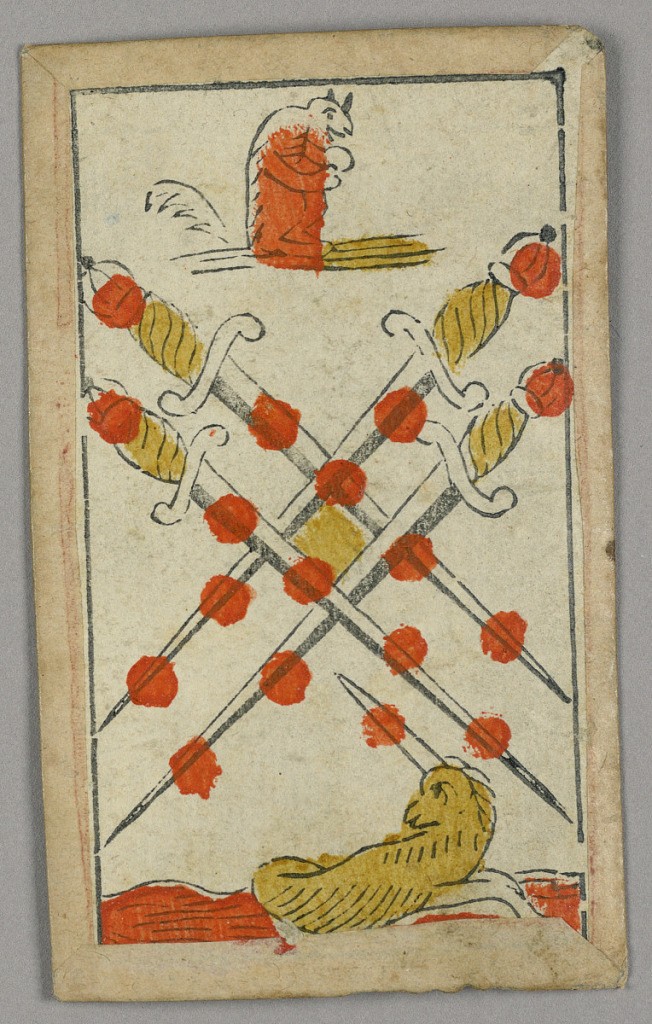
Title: Minchiate (Tarot) Playing Card
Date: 17th century
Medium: Stencil-colored woodblock print
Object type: Playing card
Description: Part of a set of Italian Minchiate playing cards.